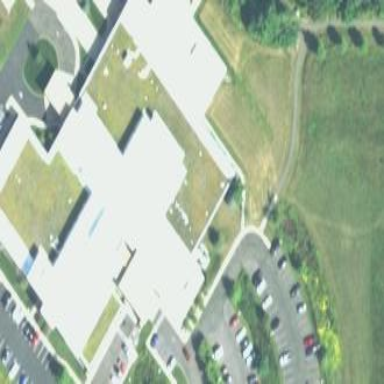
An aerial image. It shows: Hospital building.